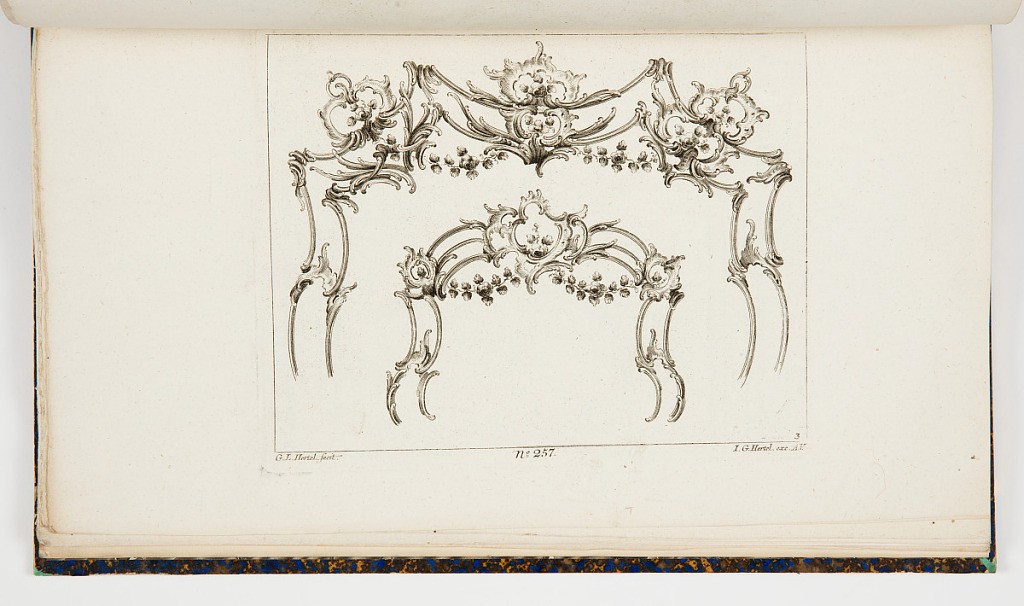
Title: Rocaille Designs for Frame and Border Decoration
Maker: Georg Leopold Hertel, German, active ca. 1780
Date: mid- 18th century
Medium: Etching on off-white laid paper
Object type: Print
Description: Designs for ornamented borders or frames with rocaille motifs including scrolls, shells, rinceaux, and garlands. The plate is signed and numbered.